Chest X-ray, PA view. Patient: 31 years old, sex F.
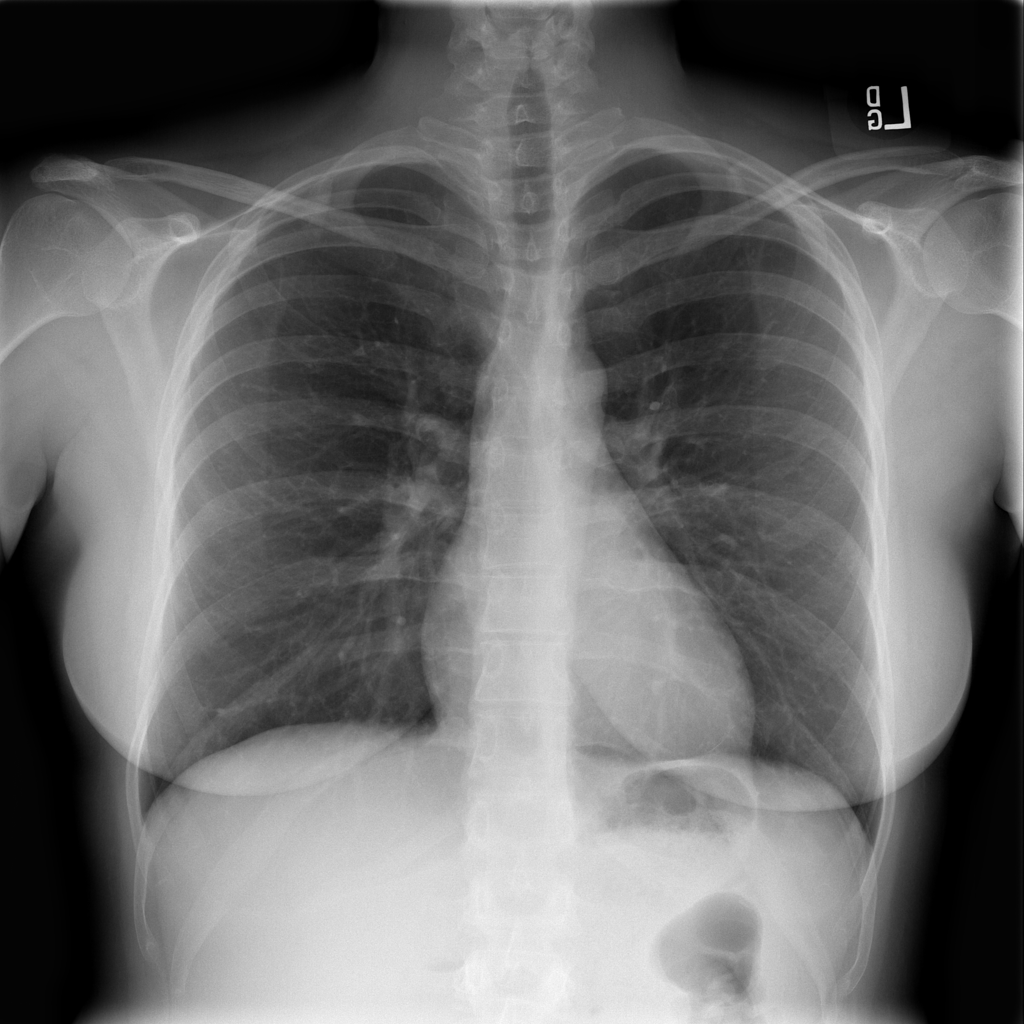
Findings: No Finding